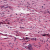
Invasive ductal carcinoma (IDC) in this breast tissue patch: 0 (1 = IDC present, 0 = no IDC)